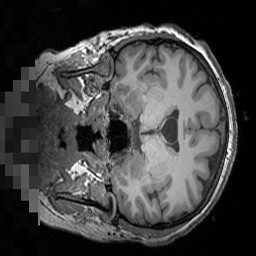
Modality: T1w
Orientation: coronal
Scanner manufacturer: siemens
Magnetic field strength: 3 T
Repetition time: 1.5 s
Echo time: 0.00291 s